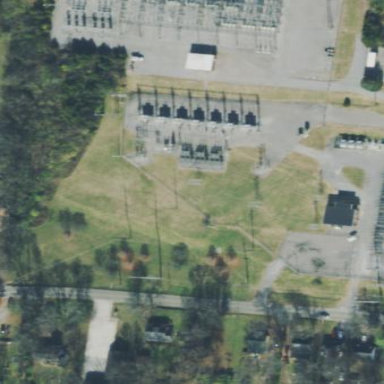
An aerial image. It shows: Outdoor transmission substation.